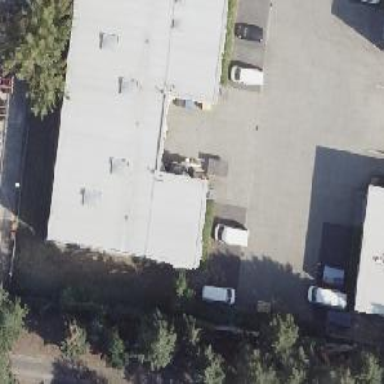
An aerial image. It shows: Commercial building.